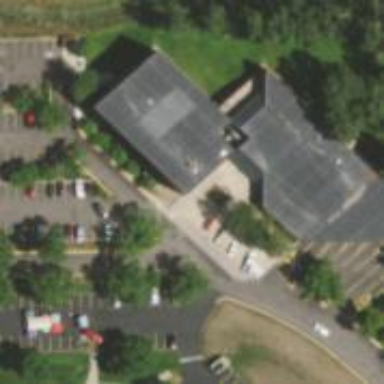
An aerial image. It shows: Healthcare clinic is depicted in the image.